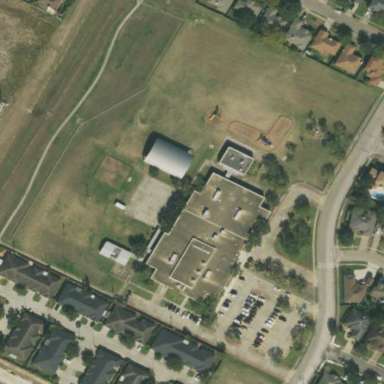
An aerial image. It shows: School.